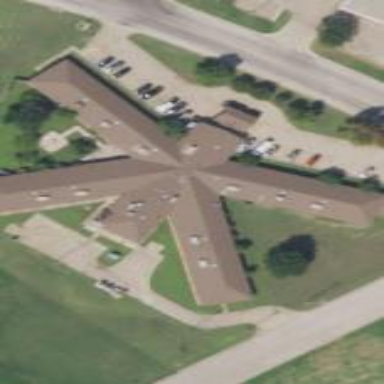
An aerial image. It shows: Nursing home building.